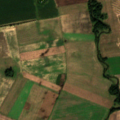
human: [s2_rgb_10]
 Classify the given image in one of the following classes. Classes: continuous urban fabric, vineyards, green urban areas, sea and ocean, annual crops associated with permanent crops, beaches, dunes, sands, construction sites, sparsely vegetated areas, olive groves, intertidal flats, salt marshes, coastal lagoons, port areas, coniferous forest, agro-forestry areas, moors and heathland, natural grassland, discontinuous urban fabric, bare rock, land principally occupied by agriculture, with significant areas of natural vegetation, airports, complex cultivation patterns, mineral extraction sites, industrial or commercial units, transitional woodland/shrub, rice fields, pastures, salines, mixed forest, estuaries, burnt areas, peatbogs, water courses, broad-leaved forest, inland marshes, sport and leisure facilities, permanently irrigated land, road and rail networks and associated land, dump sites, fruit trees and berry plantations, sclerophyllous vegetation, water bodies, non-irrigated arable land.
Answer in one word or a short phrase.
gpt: non-irrigated arable land, land principally occupied by agriculture, with significant areas of natural vegetation